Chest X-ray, AP view. Patient: 43 years old, sex F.
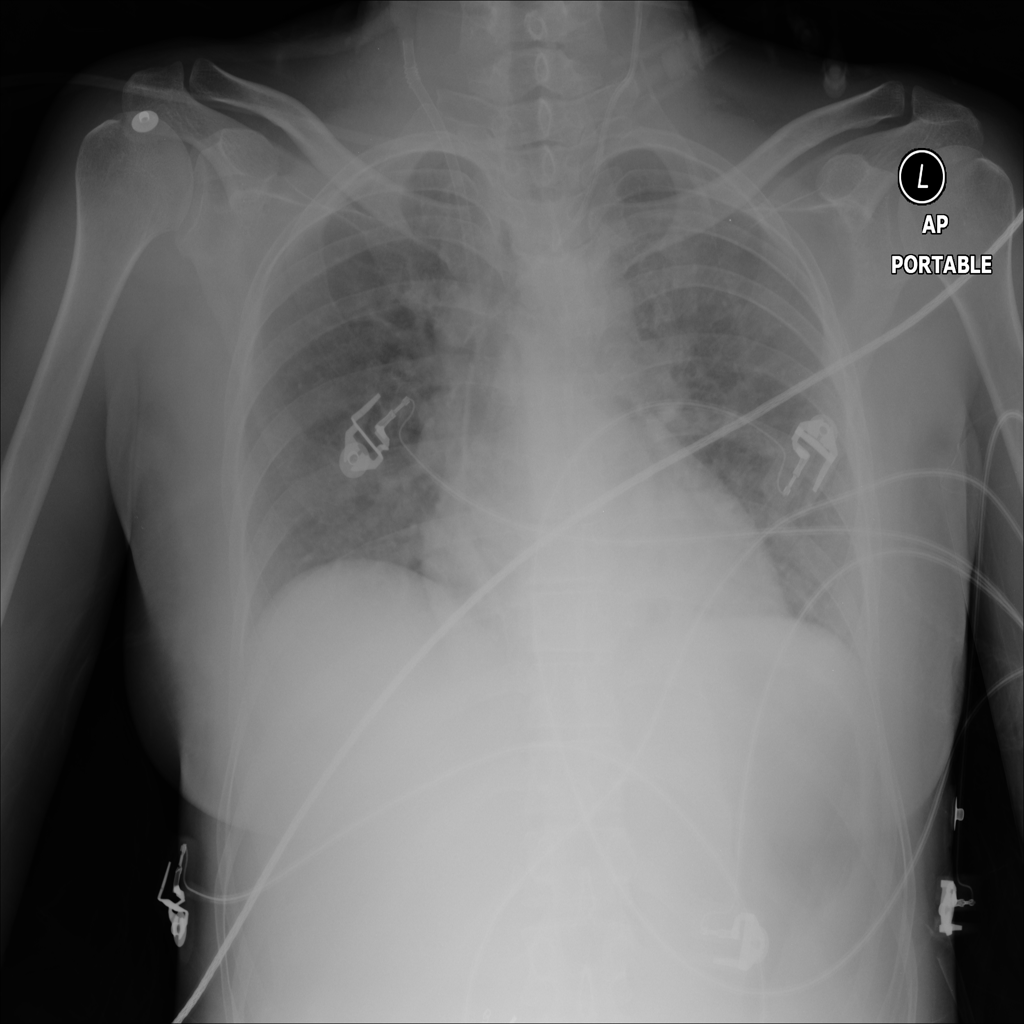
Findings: No Finding